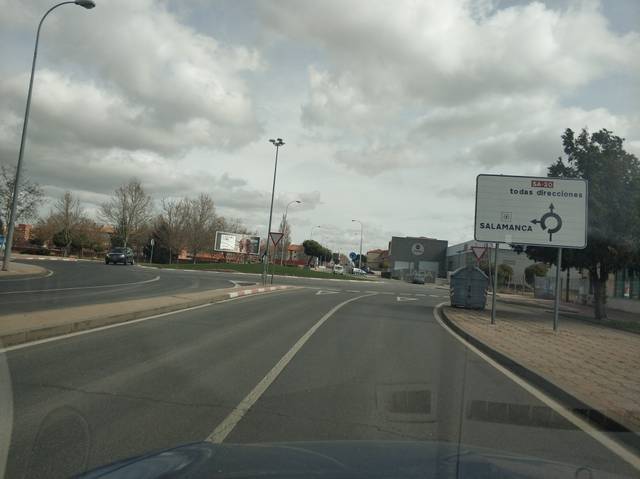
Region: Spain
Coordinates: 40.955, -5.686